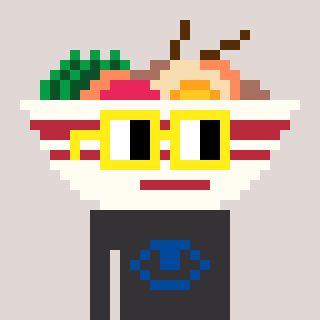
a pixel art character with square yellow glasses, a noodles-shaped head and a grayscale-colored body on a warm background